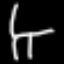
Label: chair